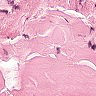
Metastatic tissue present: no